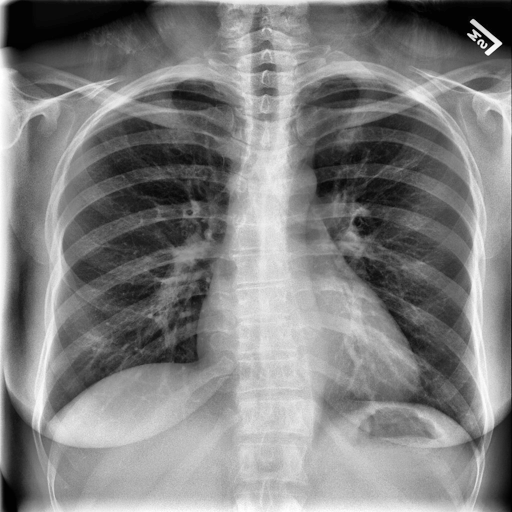
Finding: NORMAL